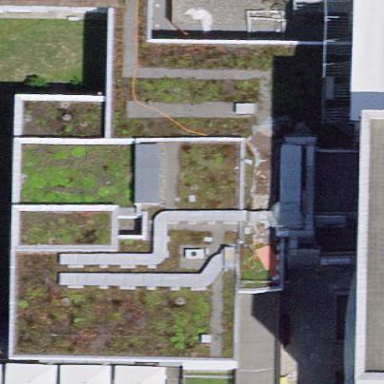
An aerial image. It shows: Hospital building.